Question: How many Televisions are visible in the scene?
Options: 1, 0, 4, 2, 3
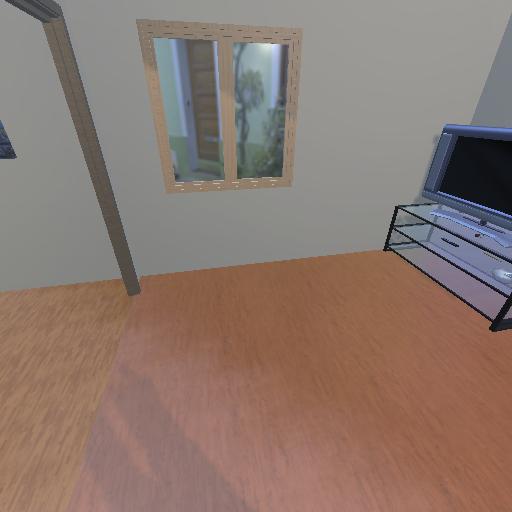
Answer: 1